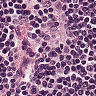
Metastatic tissue present: no